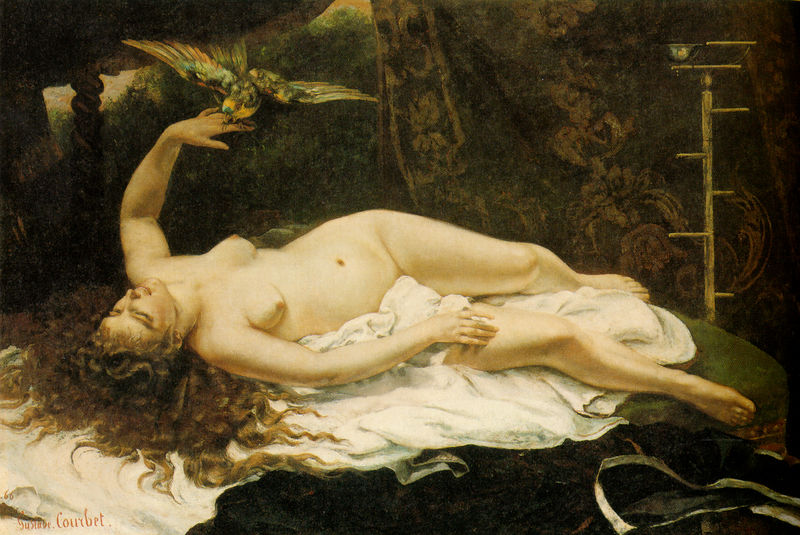
Titel: Woman with a Parrot, Frau mit Papagei
Künstler: Gustave Courbet
Standort: New York (New York)
Institution: The Metropolitan Museum of Art
Schlagwörter: akt, dunkel, flügel, fuß, gemälde, hand, haut, kopf, nackt, schatten, vogel, weiß, badende, gelb, grün, mädchen, ocker, blumen, braun, brust, bunt, busen, finger, frau, frisur, haar, hell, holz, kleid, kleider, licht, mund, nase, ohr, szene, säule, tier, tuch, beige, muster, ornament, rock, teppich, blond, jung, arm, arme, augen, falten, federn, gefieder, gesicht, lang, samt, schale, hals, hände, portrait, porträt, signatur, tischbein, vorhang, ast, vögel, boden, futter, gold, haare, interieur, realismus, stoff, tücher, decke, augenbrauen, kinn, locken, wald, beine, bein, brüste, sofa, liegen, modell, lehne, schnabel, stab, jugendstil, polster, wandteppich, brauen, bett, bettdecke, gestell, nabel, bauch, faltenwurf, laken, nackte, bauchnabel, brustwarzen, erotik, erotisch, knie, liegend, oberschenkel, scham, schenkel, vagina, zehen, canapee, divan, braune haare, gemustert, paradies, courbet, stangen, füttern, sex, jungfrau, mythologie, brokat, liege, verführung, betttuch, leintuch, dressur, lust, mythologisch, nymphe, erhoben, schwingen, venus, tränke, ständer, kanape, stange, geöffnet, chaiselongue, käfig, papagei, napf, verdeckt, odaliske, trinkschale, leichtigkeit, ophelia, gedrechselt, gewellt, unterschenkel, holzgestell, harre, weiblichkeit, wiede, ficken, nippel, canape, wasserschale, paa, paradiesvogel, gustave, weißes tuch, gustave courbet, betpfosten, duunkel, fllügel, soa, vogelgestell, vogelstange, vogelständer, lockige haare, venus,salon verspielt und lüstern, gewundene, formvollendet, wellensitiich